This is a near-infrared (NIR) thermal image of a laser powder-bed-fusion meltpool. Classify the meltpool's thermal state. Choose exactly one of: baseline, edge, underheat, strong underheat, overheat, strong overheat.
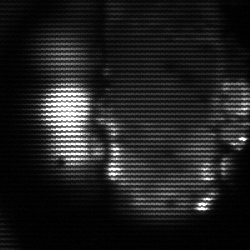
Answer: strong underheat